Question: I styled my actionbar like so, which results in a normal spinner and not an action bar spinner (without the line on the bottom). But I do want it to be white and prefer to not user my own drawables for this and use the android's spinner style. (See below what the result is).
'''
<style name="AppTheme" parent="@style/Theme.AppCompat.Light">
<item name="android:actionOverflowButtonStyle">@style/AppTheme.OverFlow</item>
<item name="android:actionDropDownStyle">@style/AppTheme.actionBarDropDown</item>
<item name="android:spinnerDropDownItemStyle">@style/DropDownList</item>
<item name="android:actionBarSize">48dp</item>
<item name="actionBarSize">48dp</item>
</style>
<style name="AppTheme.actionBarDropDown" parent="android:style/Widget.Holo.Spinner">
<!--<item name="android:background">@android:style/ab</item>-->
</style>
<style name="DropDownList" parent="@android:style/Widget.Holo.Light.ListView.DropDown">
<!-- background of the list menu -->
<item name="background">@android:color/background_light</item>
<item name="android:background">@android:color/background_light</item>
<item name="android:popupBackground">@android:color/background_light</item>
<!-- dividers -->
<item name="android:divider">@color/border_color</item>
<item name="android:dividerHeight">1dip</item>
<!-- item selected -->
<!--<item name="android:dropDownSelector">@android:color/holo_blue_dark</item>-->
<!--<item name="android:listSelector">@android:color/holo_blue_dark</item>-->
</style>
'''

as you see the line breaks my design of the title.
Does anyone know what I could change to use a normal actionbar spinner drawable?
I can't seem to find this anywhere on stack.
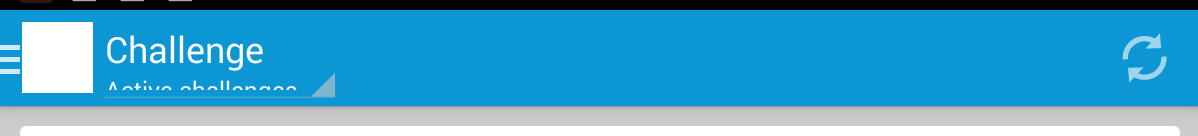
Answer: Check the comments of the question, it's based on resources which don't have a white arrow, it's grey and it's not for the actionbar. So the best option is to use the generator